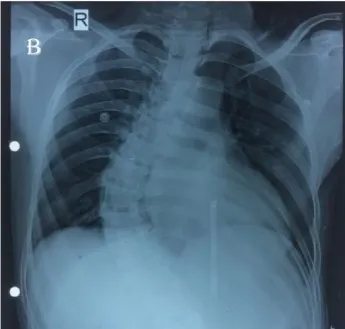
Pre-operative Photographs. . Chest Radiograph.
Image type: radiology (x_ray)